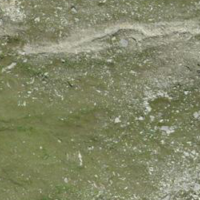
EUNIS habitat code: 31
Species observed at this site:
Campanula scheuchzeri